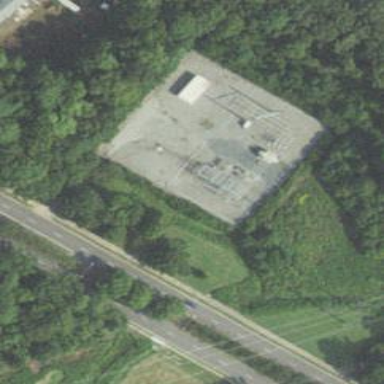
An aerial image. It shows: Distribution power substation secured by fence.